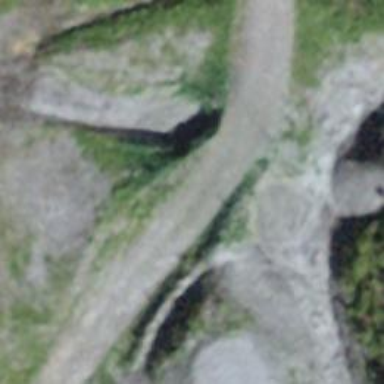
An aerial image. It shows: Track with fine gravel surface graded as grade 2.